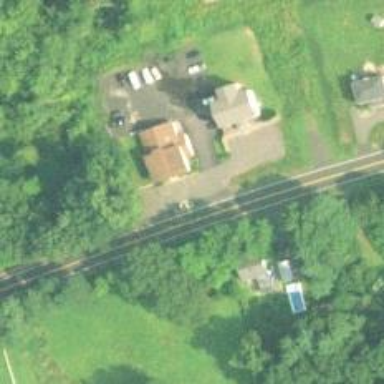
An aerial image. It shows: Driveway.